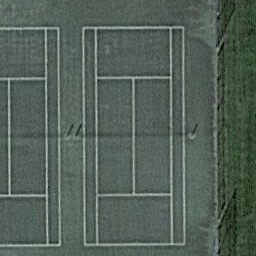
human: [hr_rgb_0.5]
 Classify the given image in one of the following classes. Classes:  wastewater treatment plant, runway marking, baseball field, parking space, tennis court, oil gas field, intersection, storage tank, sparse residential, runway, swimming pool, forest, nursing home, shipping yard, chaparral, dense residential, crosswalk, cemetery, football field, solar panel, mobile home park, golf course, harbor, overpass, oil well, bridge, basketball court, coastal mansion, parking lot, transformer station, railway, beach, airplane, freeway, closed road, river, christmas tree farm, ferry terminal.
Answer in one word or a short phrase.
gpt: tennis court